Question: I have added the dependencies in the gradle file but still the classes for the jar files are not recognized.
'''
android {
compileSdkVersion 19
buildToolsVersion "21.1.2"
defaultConfig {
applicationId "com.devstring.imageframe"
minSdkVersion 14
targetSdkVersion 14
}
buildTypes {
release {
minifyEnabled false
proguardFiles getDefaultProguardFile('proguard-android.txt'), 'proguard-rules.txt'
}
}
}
dependencies {
compile 'com.android.support:support-v4:18.0.0'
// compile files('D:/EKCS-data/EDCloud/e.d.cloud/libs/activation.jar')
// compile files('D:/EKCS-data/EDCloud/e.d.cloud/libs/activation.jar/additionnal.jar')
// compile files('D:/EKCS-data/EDCloud/e.d.cloud/libs/activation.jar/mail.jar')
compile fileTree(dir: 'libs', include: '*.jar')
}
'''
I get error - cannot resolve class here
'''
import javax.activation.DataHandler;
import javax.activation.DataSource;
import javax.mail.Message;
import javax.mail.PasswordAuthentication;
import javax.mail.Session;
import javax.mail.Transport;
import javax.mail.internet.InternetAddress;
import javax.mail.internet.MimeMessage;
'''
I have already referred to the following
<URL>
<URL>
<URL>
<URL>
<URL>
<URL>
I tried building from gradle command line also.
I also do sync project with gradle files

Please help!
Thanks
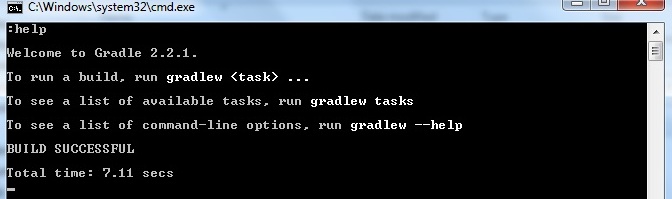
Answer: I found the solution to this problem here.
<URL>
<URL>
> Solution-Add your jar file to app/libs and then right click the jar file and click
"add as library".
After adding as library problem was resolved.